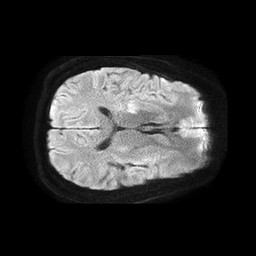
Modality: TRACE
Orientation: axial
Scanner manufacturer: philips
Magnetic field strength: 1.5 T
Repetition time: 4.6 s
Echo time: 0.08941 s